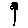
Label: flower